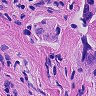
Metastatic tissue present: yes